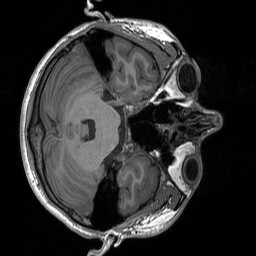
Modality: T1w
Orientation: axial
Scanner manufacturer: siemens
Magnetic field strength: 3 T
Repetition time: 1.76 s
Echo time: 0.0022 s